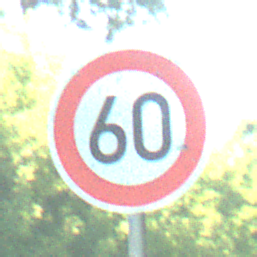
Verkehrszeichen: Geschwindigkeit60
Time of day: MorningAfternoon
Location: Outdoor (Nature)
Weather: Clear
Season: NotSpecified
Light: Natural